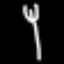
Label: fork